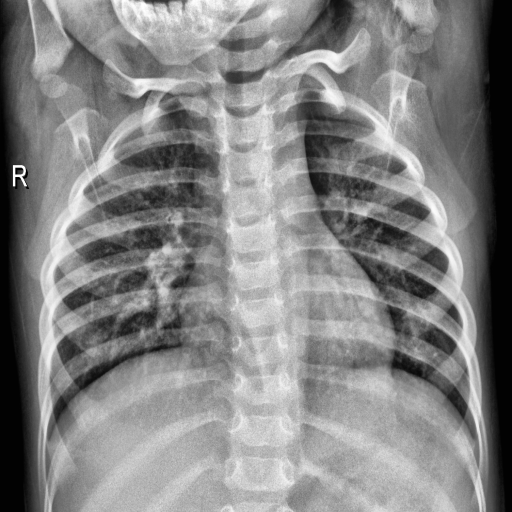
Finding: NORMAL